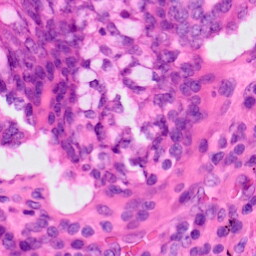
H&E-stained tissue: Lung